Question: <URL> and is a value encoded in the "'Policy='", i.e, part 4 in the picture.

Because people increasingly have many computers and belong to many networks, IP address-based access would seem a suboptimal approach and mean that each user would need to have multiple policies and I'd have to keep track of each of these policies.
On the other hand, the query string 'public key'-based access could be thwarted by simple cut and paste or brute force if the string is harder to know.
There must be reasons AWS recommends the IP-based approach and doesn't recommend the public key approach, but I'm having trouble understand what the point of the query parameter would be then if for not some kind of access token purpose. Thoughts?
'Policy="eyANC.."'
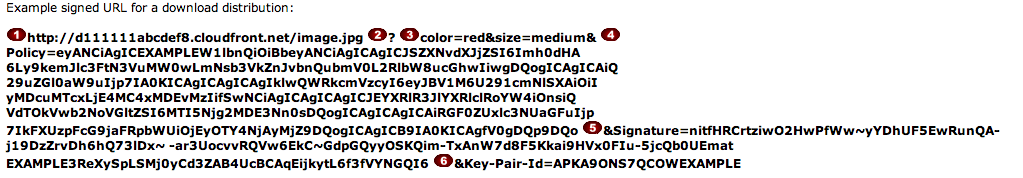
Answer: In my understanding, following could be the reasons to chose IP address as part of the policy.
1. From ip address, it is almost guaranteed that the user who received signed url is the same user making the signed url request. (I said almost guaranteed, considering the fact that the server code inserting the ip-address should be aware of the proxy x-forwarded-for header. Also remote ip address is same for everyone in the same home/office served by the same provider)
2. Usually, in a real world case, the expiry time of a signed url is short. (Means, your ip address will not be changing before your signature expiry.
3. Using ip-address, also has a benefit where you can use filters to block from known proxy users, geo locations and and security risky providers. (generally known as ip whitelisting/blacklisting )